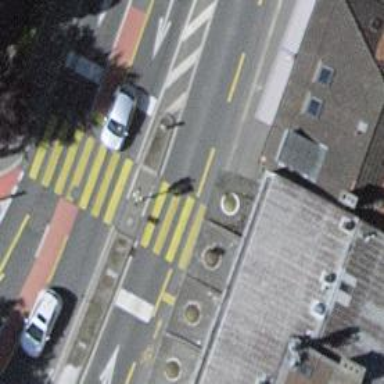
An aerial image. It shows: Kerb barrier.